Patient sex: F
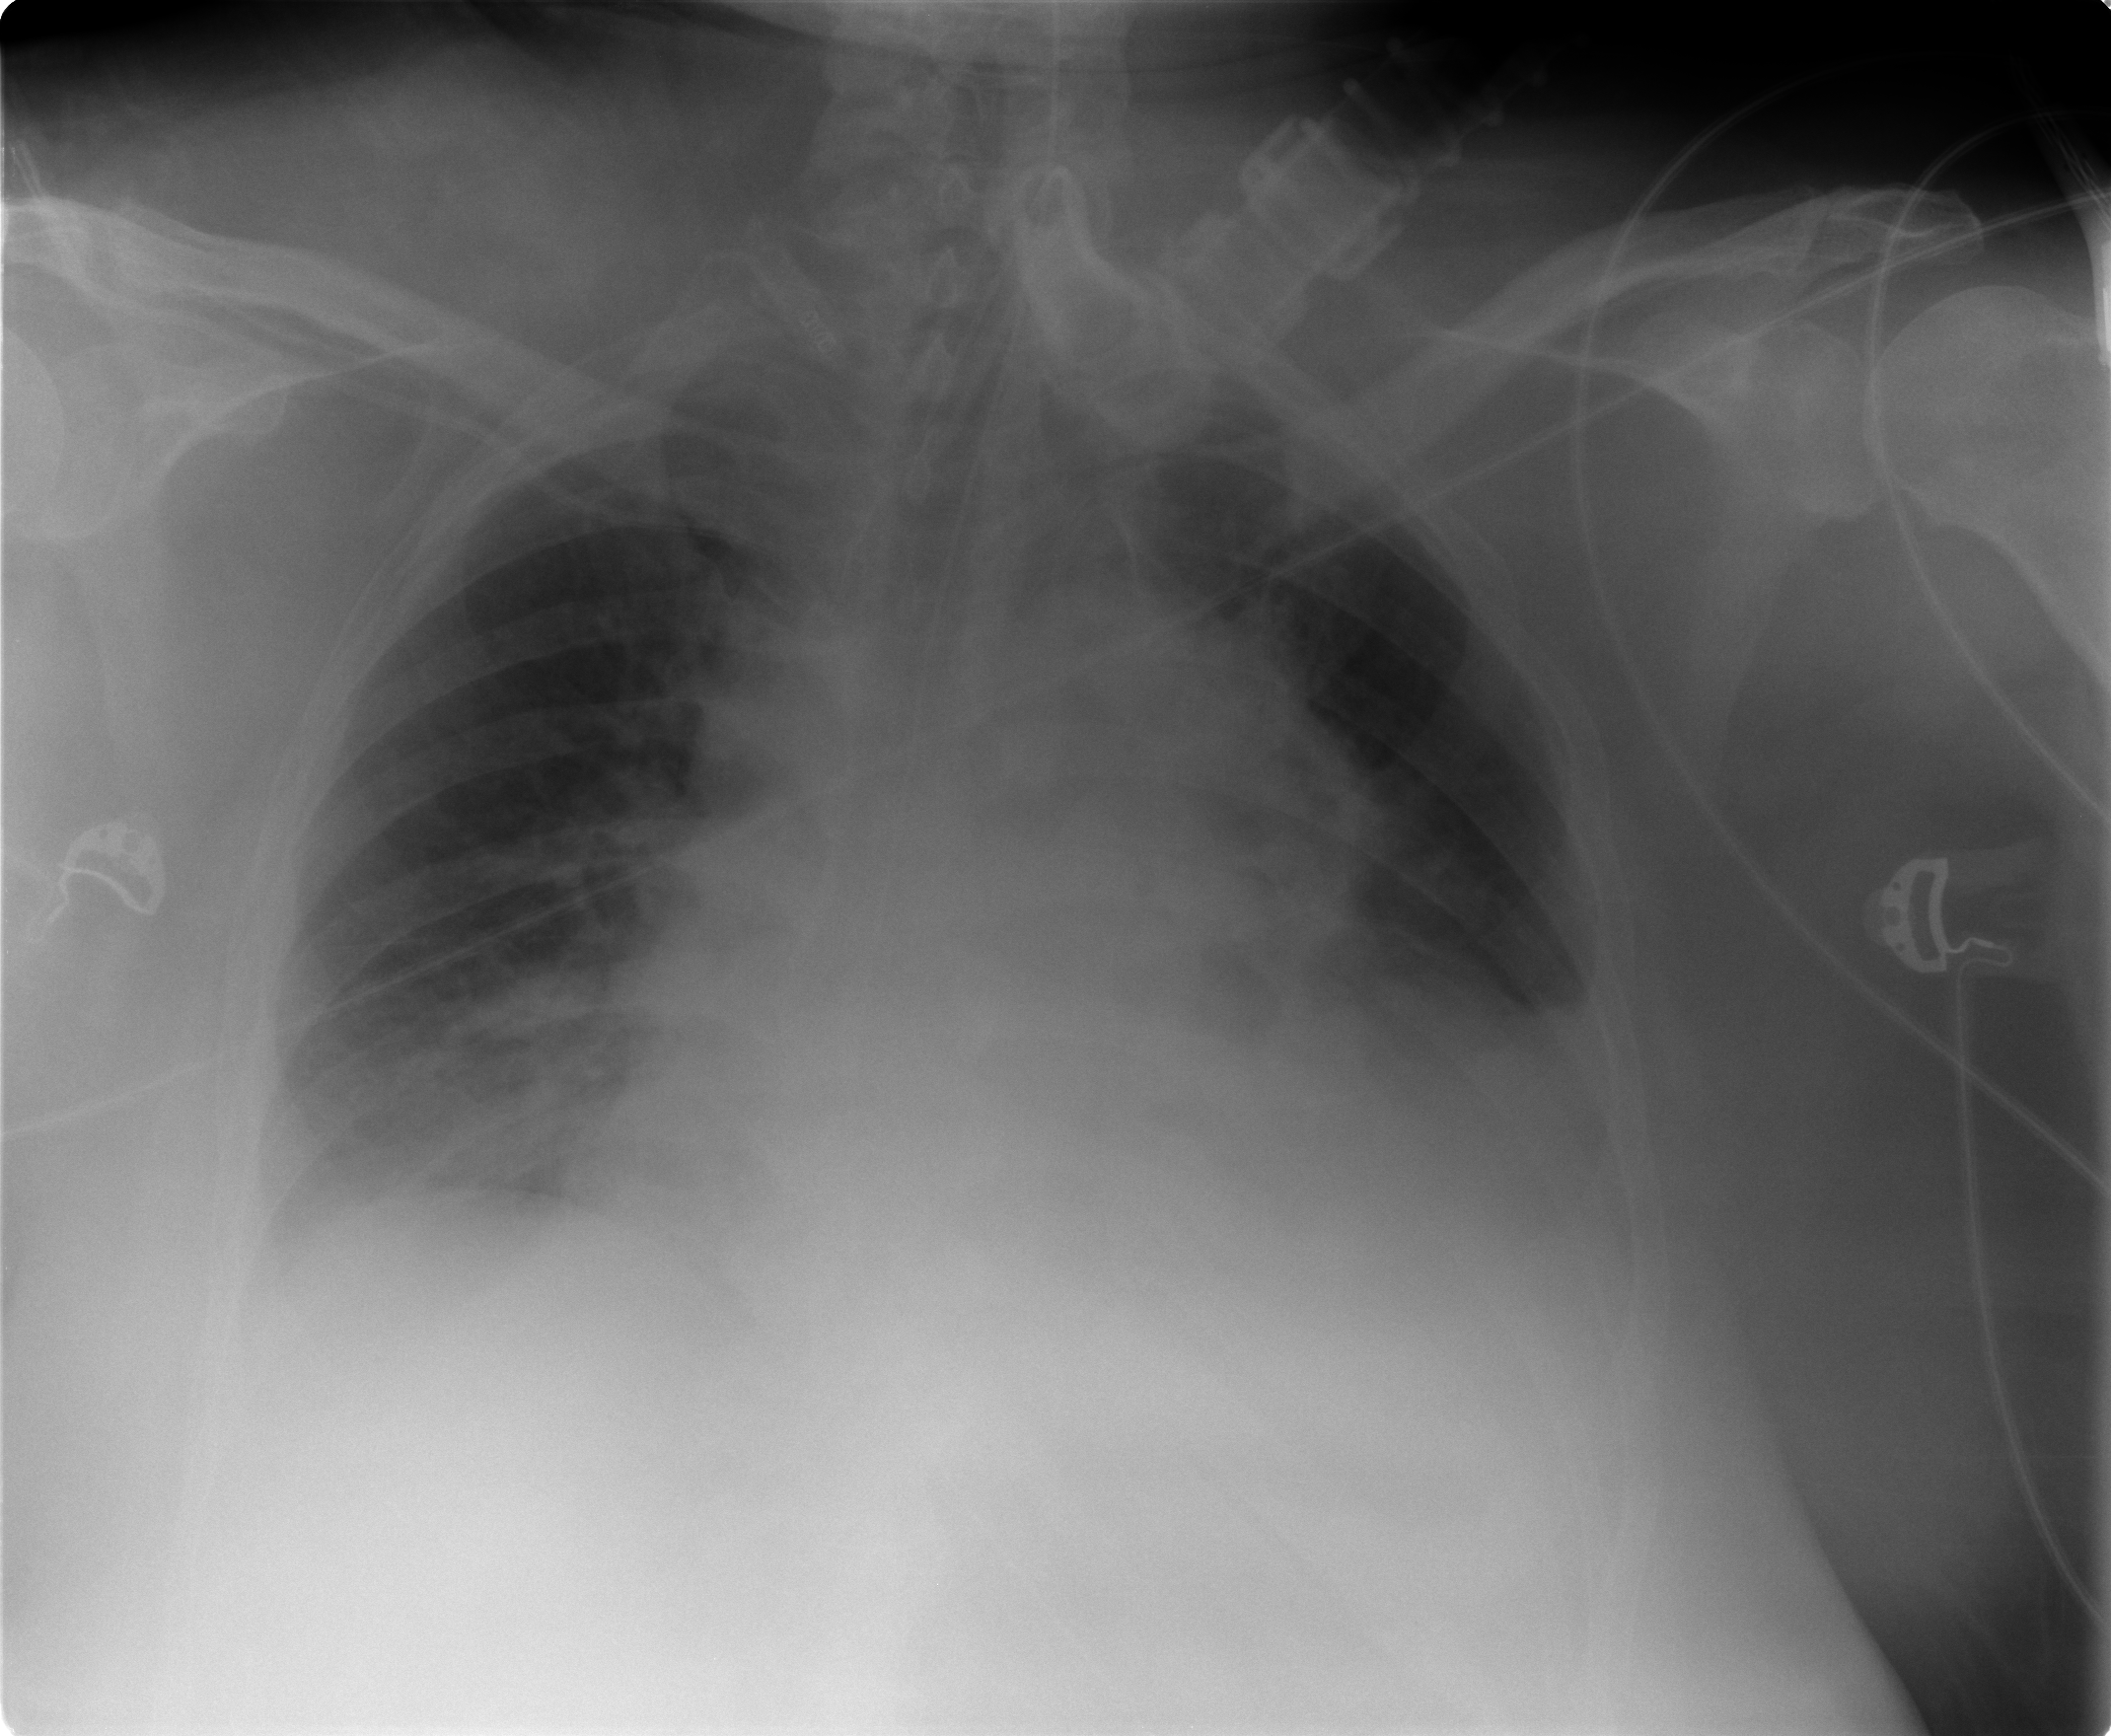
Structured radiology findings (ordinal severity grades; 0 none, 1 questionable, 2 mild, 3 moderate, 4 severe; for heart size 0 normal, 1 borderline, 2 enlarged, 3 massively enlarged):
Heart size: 2
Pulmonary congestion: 2
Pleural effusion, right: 2
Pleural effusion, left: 2
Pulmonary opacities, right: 1
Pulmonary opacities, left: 0
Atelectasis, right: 2
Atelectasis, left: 2